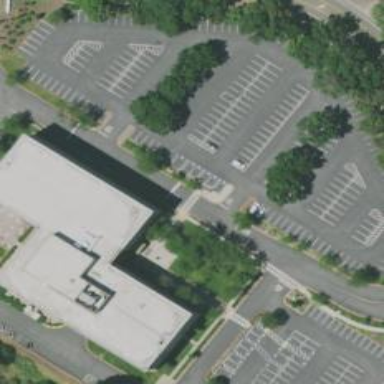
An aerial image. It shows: Commercial building.